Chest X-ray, AP view. Patient: 43 years old, sex F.
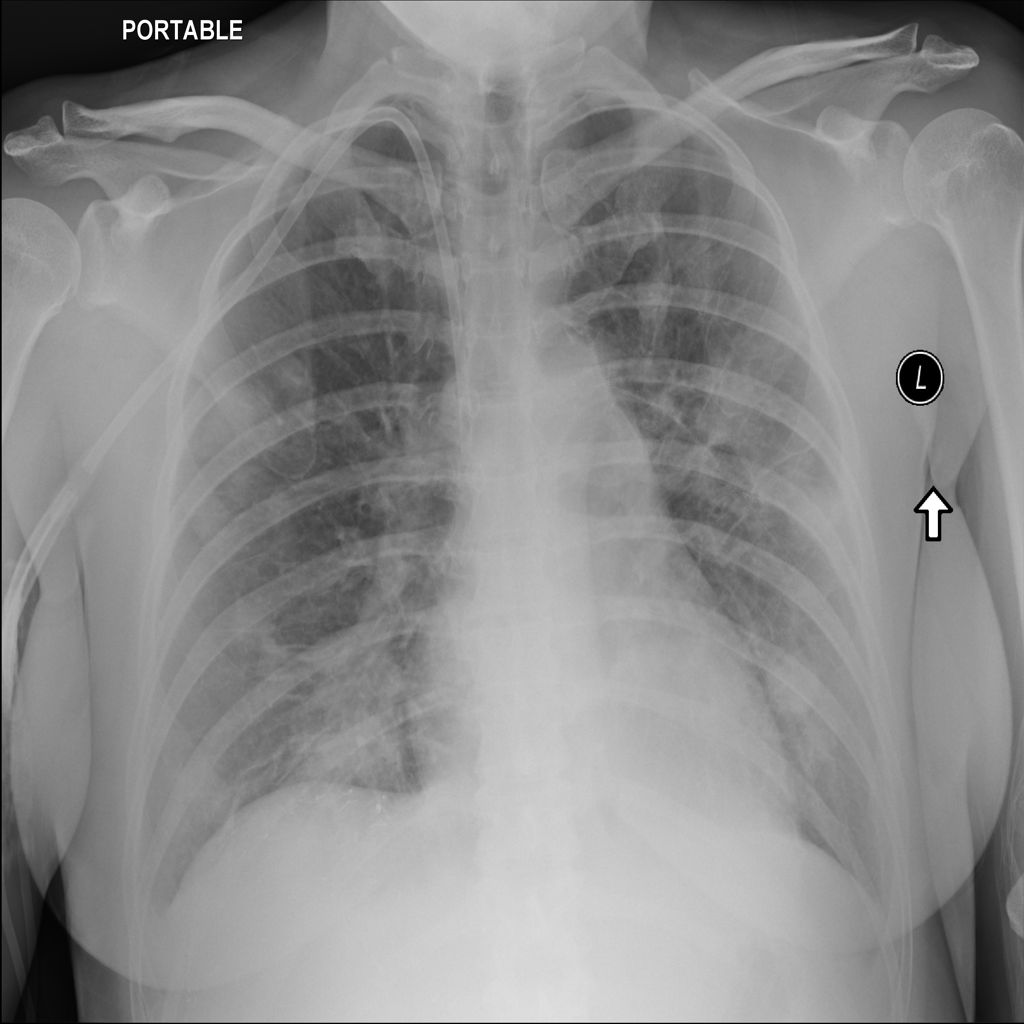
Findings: Consolidation, Mass, Nodule, Pleural_Thickening